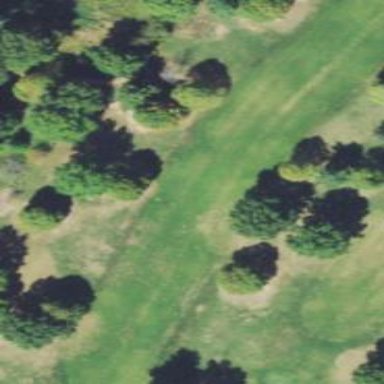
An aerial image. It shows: View of golf hole.